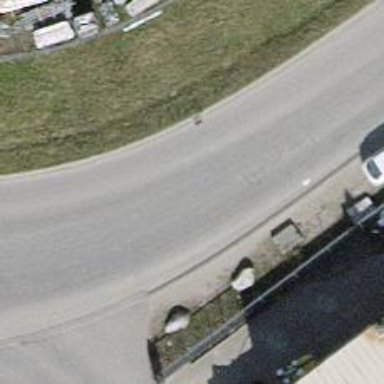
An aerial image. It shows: Unclassified road with asphalt surface.